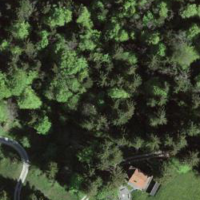
EUNIS habitat code: 44
Species observed at this site:
Parnassius mnemosyne